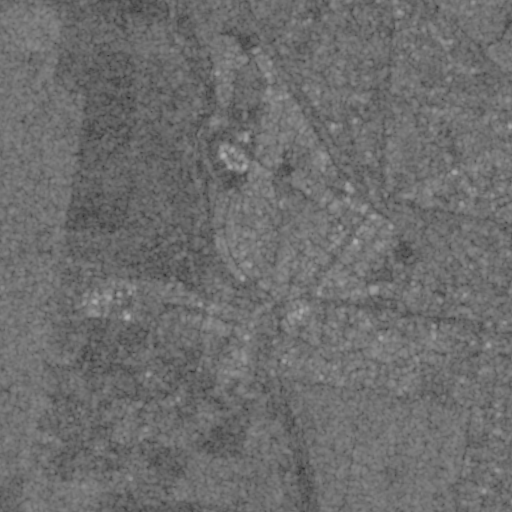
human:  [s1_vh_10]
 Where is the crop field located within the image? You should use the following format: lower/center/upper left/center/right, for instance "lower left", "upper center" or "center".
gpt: The crop field is located in the lower of the image.
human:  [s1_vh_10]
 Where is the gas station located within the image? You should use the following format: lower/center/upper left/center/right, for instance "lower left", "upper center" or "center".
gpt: The gas station is located in the center right of the image.
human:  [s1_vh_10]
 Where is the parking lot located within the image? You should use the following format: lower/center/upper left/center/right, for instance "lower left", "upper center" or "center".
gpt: The parking lot is located in the center right of the image.
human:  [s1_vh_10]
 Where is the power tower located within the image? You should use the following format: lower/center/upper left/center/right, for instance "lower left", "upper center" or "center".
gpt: The power tower is located in the lower left of the image.
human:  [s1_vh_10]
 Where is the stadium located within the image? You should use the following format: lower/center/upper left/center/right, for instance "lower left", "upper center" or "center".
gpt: The stadium is located in the upper center of the image.
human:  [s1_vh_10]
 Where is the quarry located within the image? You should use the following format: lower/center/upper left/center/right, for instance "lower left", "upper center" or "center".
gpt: There is no quarry in the image.

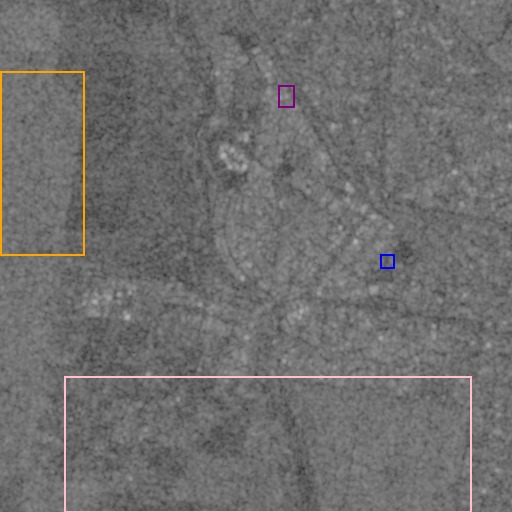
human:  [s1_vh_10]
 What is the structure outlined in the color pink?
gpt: The structure outlined in pink is a crop field.
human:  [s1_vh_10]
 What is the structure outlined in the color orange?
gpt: The structure outlined in orange is a park.
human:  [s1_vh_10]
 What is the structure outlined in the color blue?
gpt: The structure outlined in blue is a parking lot.
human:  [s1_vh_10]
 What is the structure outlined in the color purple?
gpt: The structure outlined in purple is a building.
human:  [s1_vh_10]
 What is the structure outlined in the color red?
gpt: There is no red outline.